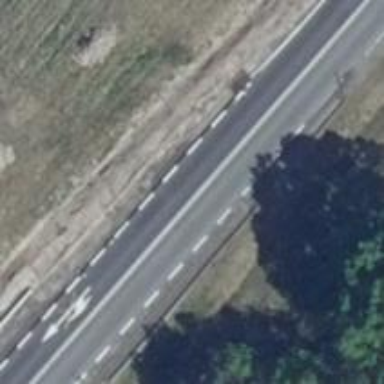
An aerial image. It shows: Asphalt road classified as primary highway.